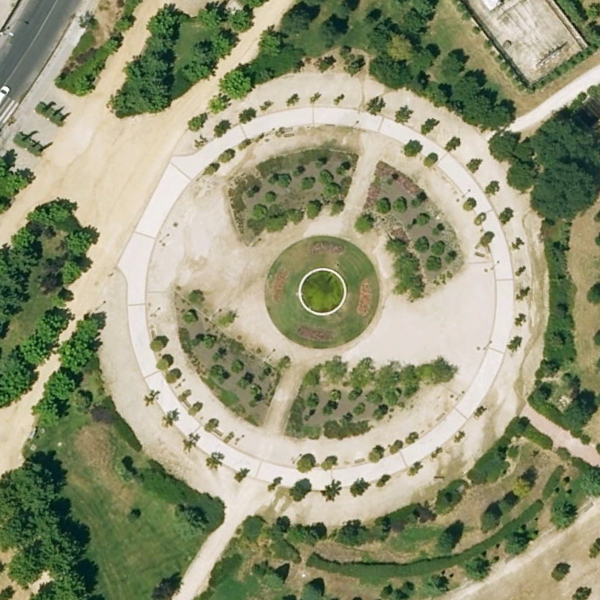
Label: Square